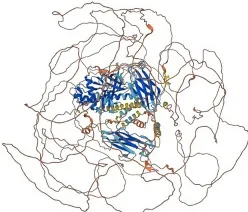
The effects of ALPK3 c.3907_3922delGGCCTCCTGGGGGCCT and c.2200A>T variants on the molecular structure of the protein. (A) AlphaFold protein structure database was used to predict the ALPK3 wild-type protein crystal structure. A, 3uto.2. A, and 1ia9.1. A model template. Ramachandran plots of three functional domains in wild-type sequences were displayed.
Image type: electrography (eeg)